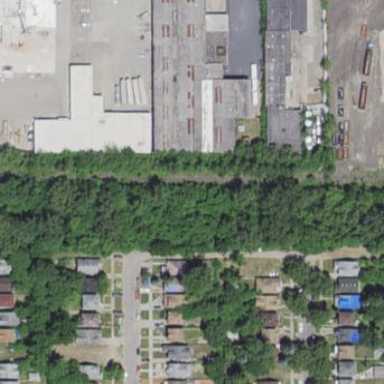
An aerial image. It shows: Industrial building.